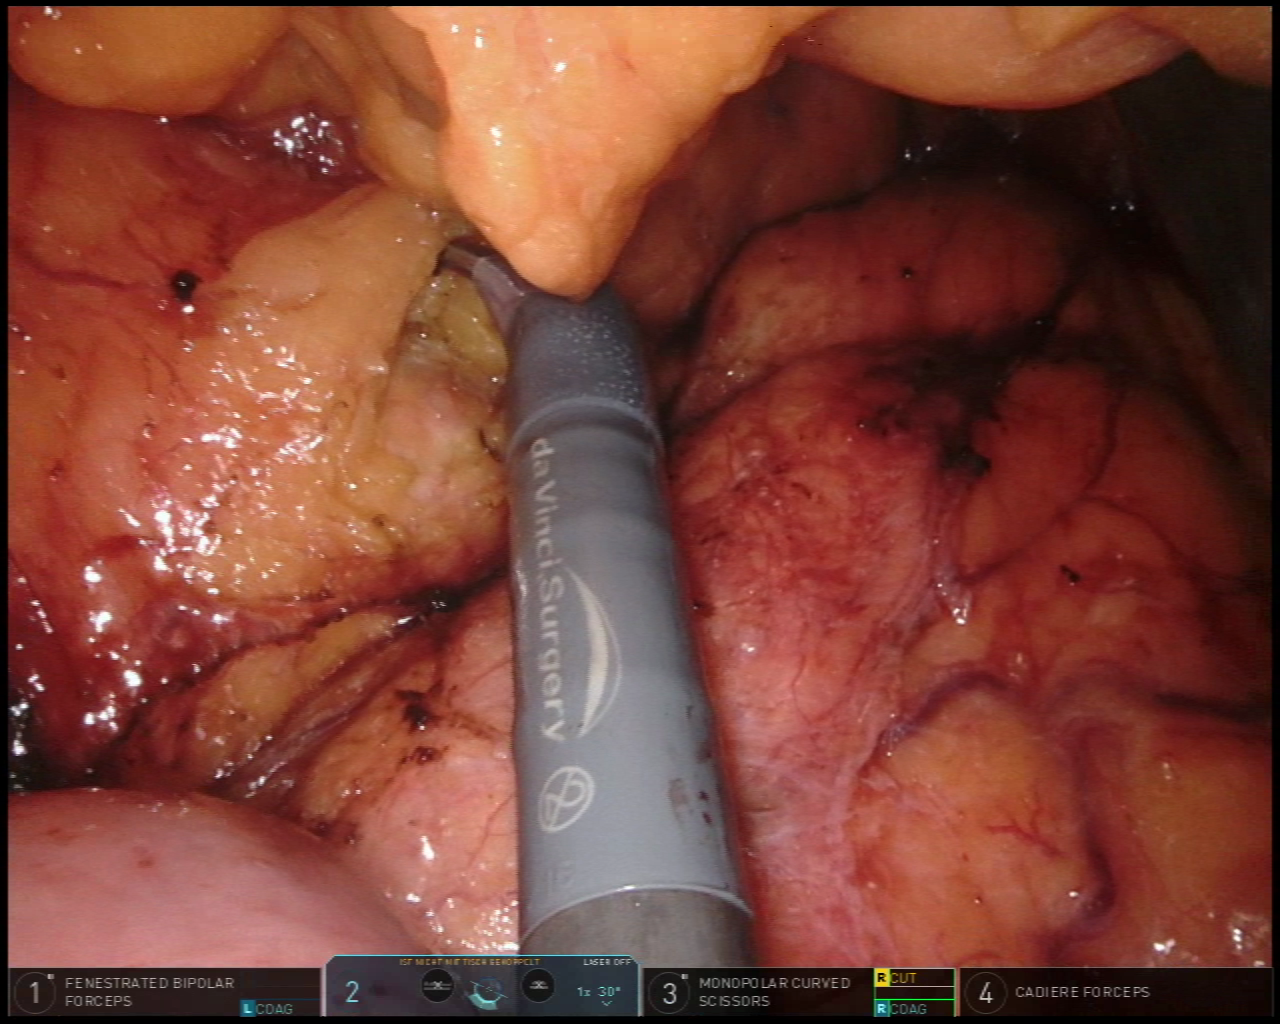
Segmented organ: pancreas
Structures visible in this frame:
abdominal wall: no
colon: no
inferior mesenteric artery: no
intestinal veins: no
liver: no
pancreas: yes
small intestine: yes
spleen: no
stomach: no
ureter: no
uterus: no
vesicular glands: no